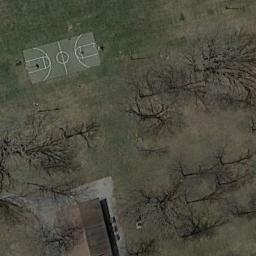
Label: basketball_court